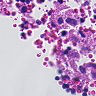
Metastatic tissue present: yes